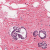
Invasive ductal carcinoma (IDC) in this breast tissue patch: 0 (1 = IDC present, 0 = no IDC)